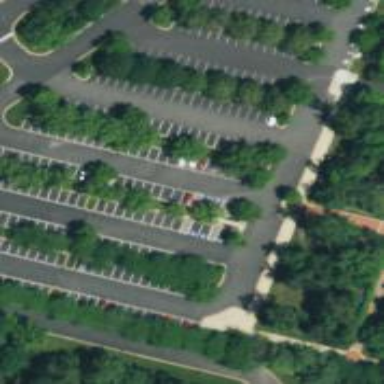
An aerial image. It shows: Parking space is available.